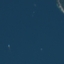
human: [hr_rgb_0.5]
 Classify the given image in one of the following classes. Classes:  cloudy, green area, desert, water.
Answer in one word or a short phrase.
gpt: water